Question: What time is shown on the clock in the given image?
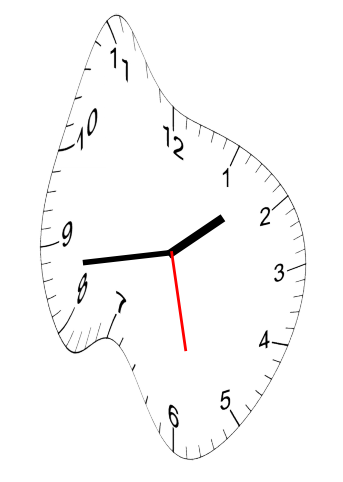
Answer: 01:43:28